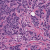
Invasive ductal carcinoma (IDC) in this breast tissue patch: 1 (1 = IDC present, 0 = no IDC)